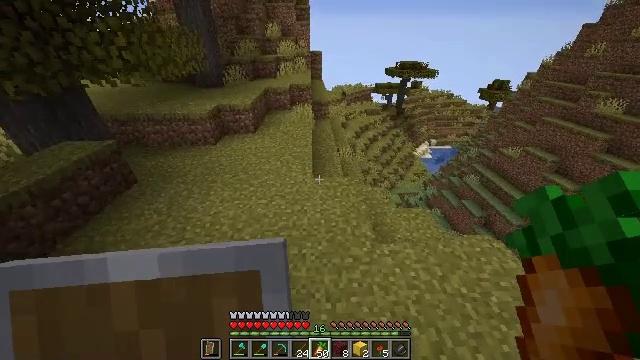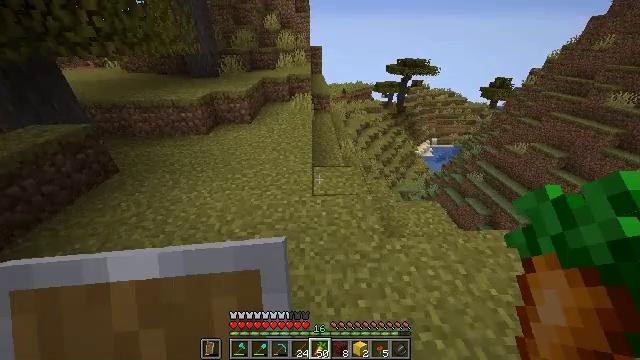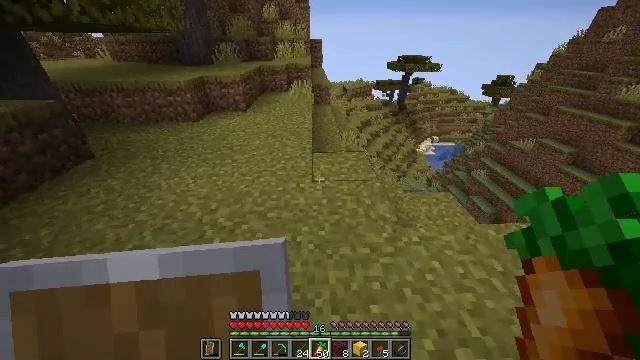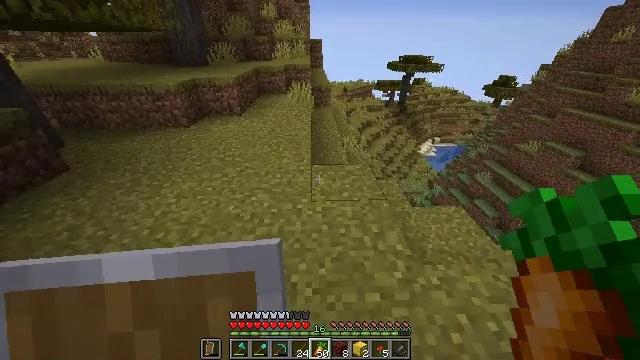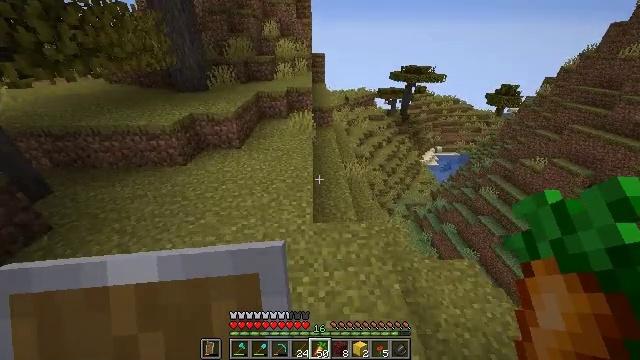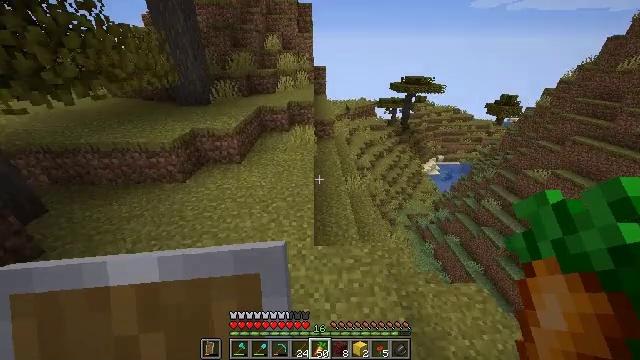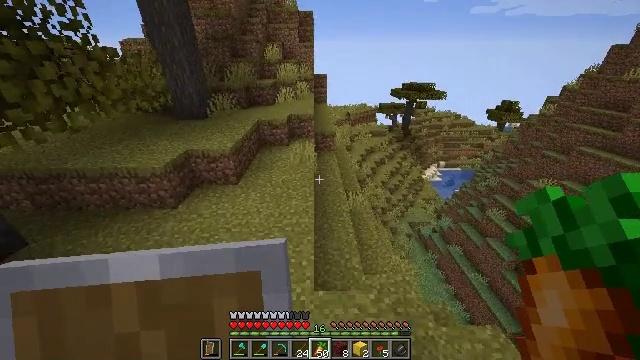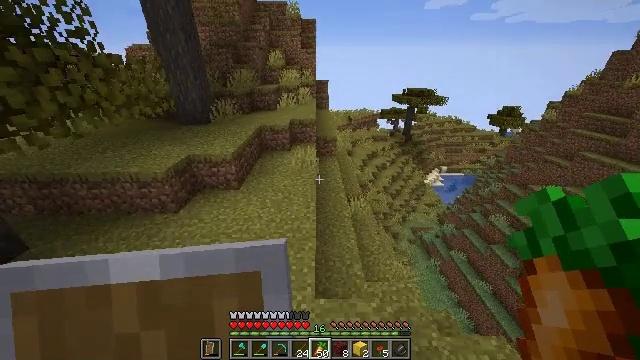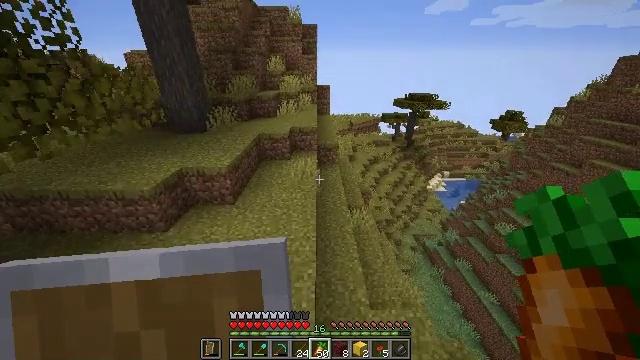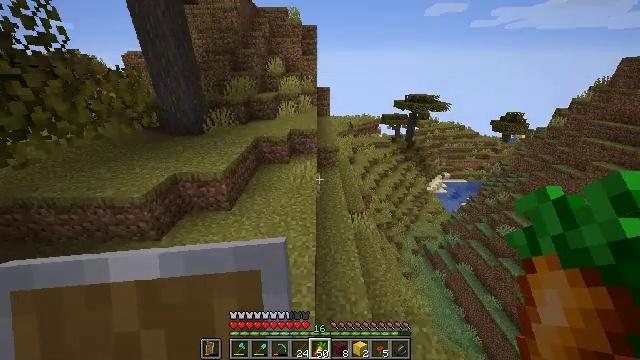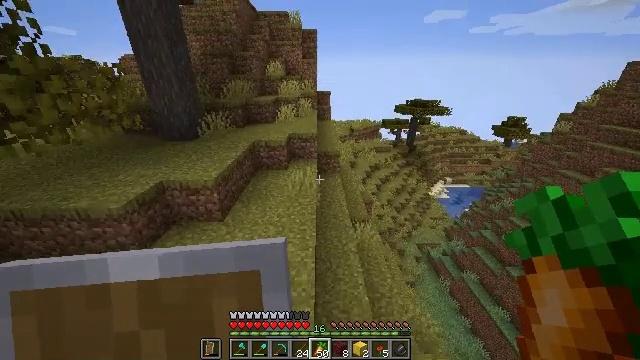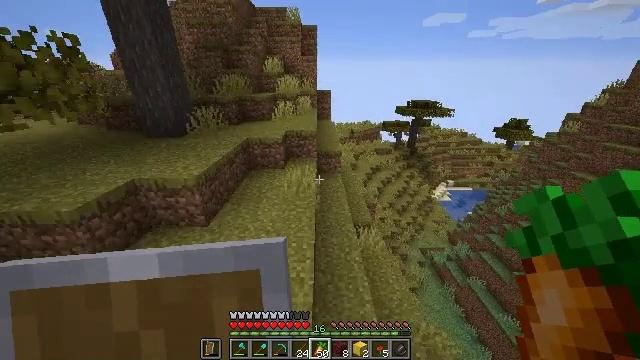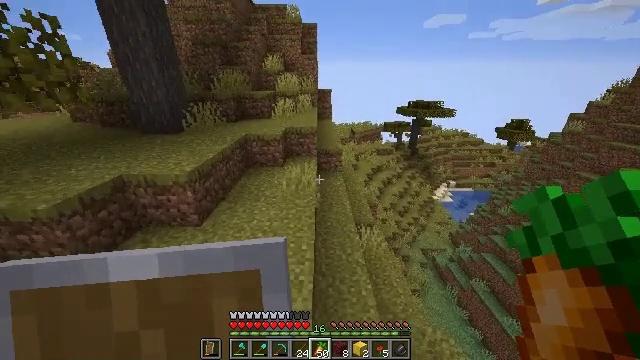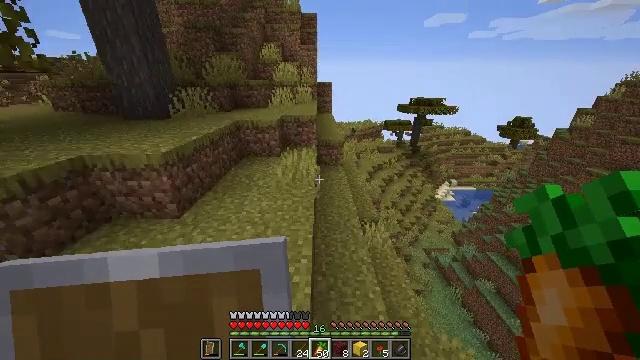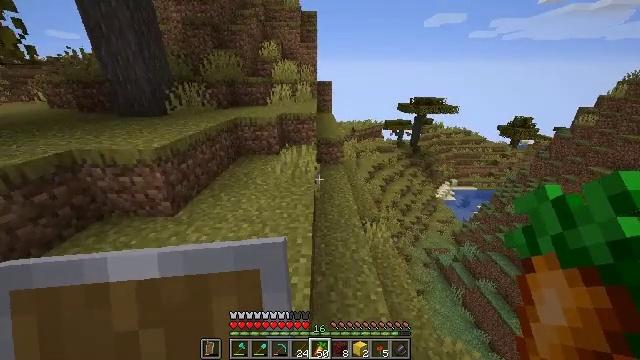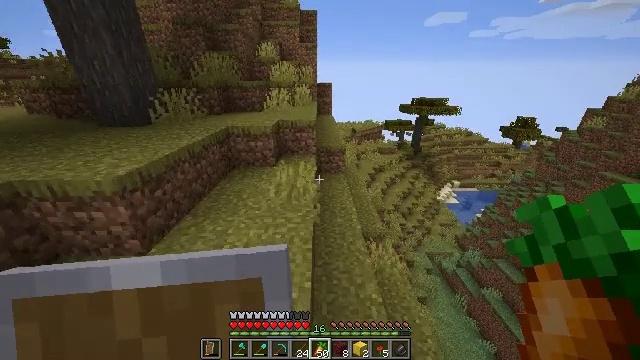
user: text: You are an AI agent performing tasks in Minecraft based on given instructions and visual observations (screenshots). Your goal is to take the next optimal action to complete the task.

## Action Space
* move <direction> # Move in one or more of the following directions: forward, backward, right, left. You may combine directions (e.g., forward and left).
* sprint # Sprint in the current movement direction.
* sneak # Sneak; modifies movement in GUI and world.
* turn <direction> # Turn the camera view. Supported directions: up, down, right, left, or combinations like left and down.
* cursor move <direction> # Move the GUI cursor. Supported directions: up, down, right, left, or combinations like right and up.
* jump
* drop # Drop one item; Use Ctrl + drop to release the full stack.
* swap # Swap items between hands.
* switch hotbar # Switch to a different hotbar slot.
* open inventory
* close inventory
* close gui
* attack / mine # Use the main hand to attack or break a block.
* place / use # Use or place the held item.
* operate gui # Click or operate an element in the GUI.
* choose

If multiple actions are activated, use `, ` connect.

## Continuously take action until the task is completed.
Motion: motion action
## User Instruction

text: Remove a carrot from the inventory.
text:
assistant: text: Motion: move forward, sprint, jump
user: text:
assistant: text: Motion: move forward, sprint, jump
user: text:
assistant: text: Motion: move forward, sprint, jump
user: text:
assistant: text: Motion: move forward, sprint, turn up, jump
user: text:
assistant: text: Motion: move forward, sprint, turn up, jump
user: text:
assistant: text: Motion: move forward, sprint, jump
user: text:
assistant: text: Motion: move forward, sprint, turn up, jump
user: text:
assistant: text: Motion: move forward, sprint, jump
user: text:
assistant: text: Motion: move forward, sprint, jump
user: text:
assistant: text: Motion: move forward, sprint, turn up, jump
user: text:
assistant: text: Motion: move forward, sprint, jump
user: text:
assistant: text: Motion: move forward, sprint, jump
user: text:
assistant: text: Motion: move forward, sprint, jump
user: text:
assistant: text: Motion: move forward, sprint, jump
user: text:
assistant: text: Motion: move forward, sprint, jump
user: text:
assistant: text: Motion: move forward, sprint, jump
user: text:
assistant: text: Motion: move forward, sprint, jump
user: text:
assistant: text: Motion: move forward, sprint, turn right, jump
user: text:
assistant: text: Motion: move forward, sprint, turn right, jump
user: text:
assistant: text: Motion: move forward, sprint, turn right, jump
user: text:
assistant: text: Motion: move forward, sprint, jump
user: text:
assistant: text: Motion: move forward, sprint, jump
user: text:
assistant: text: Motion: move forward, sprint, turn right, jump
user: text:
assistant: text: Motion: move forward, sprint, turn right, jump
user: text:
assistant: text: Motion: move forward, sprint, turn right, jump
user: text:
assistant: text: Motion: move forward, sprint, jump
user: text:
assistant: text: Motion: move forward, sprint, jump
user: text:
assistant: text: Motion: move forward, sprint, jump
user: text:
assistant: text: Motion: move forward, sprint, turn down, jump
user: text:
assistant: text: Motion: move forward, sprint, turn left and down, jump